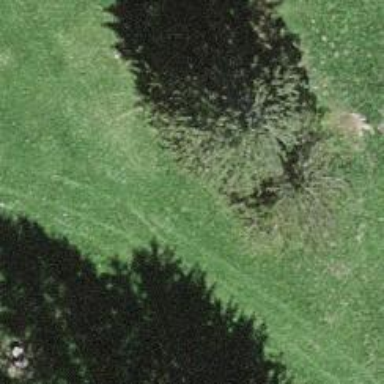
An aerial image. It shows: Beautiful tree in nature.